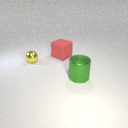
large green metal cylinder to the right of small yellow metal sphere